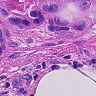
Metastatic tissue present: yes